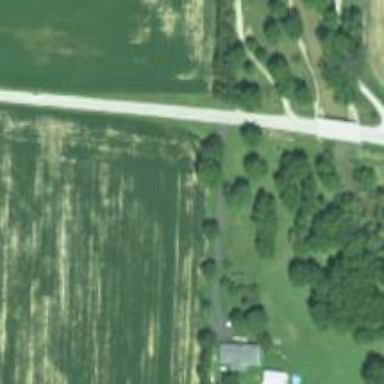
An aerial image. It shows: Driveway leading to service road.